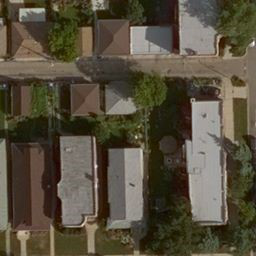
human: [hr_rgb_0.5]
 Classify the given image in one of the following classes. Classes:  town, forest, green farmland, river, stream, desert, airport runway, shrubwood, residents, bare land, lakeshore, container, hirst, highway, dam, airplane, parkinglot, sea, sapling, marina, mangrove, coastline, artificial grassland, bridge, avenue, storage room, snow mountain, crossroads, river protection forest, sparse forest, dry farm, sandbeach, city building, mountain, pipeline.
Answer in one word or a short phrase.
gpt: residents